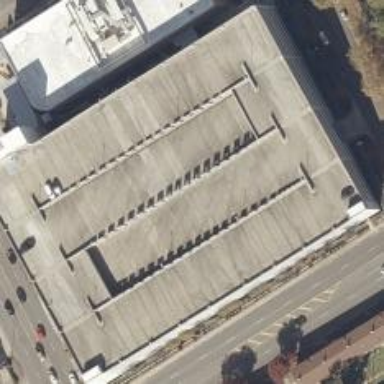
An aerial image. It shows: Multi-storey parking building.